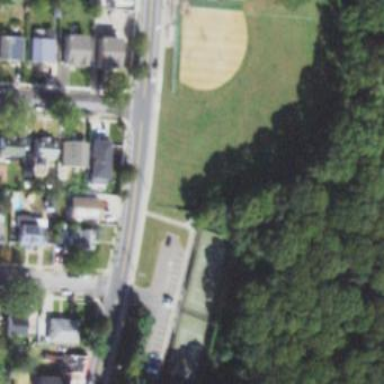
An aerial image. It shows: Baseball pitch for leisure land activities.